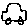
Label: car